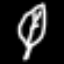
Label: leaf